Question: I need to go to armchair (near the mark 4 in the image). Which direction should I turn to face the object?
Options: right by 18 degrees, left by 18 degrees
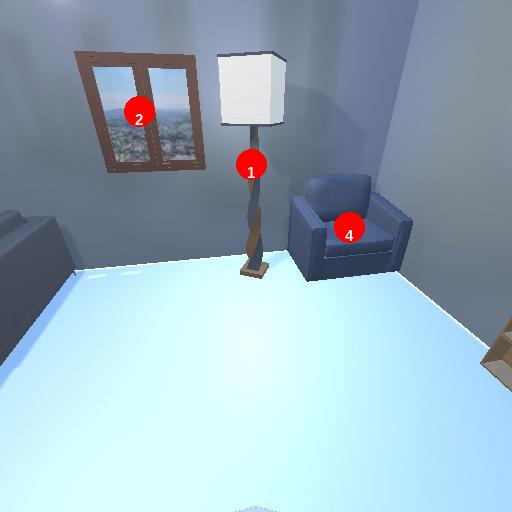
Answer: right by 18 degrees